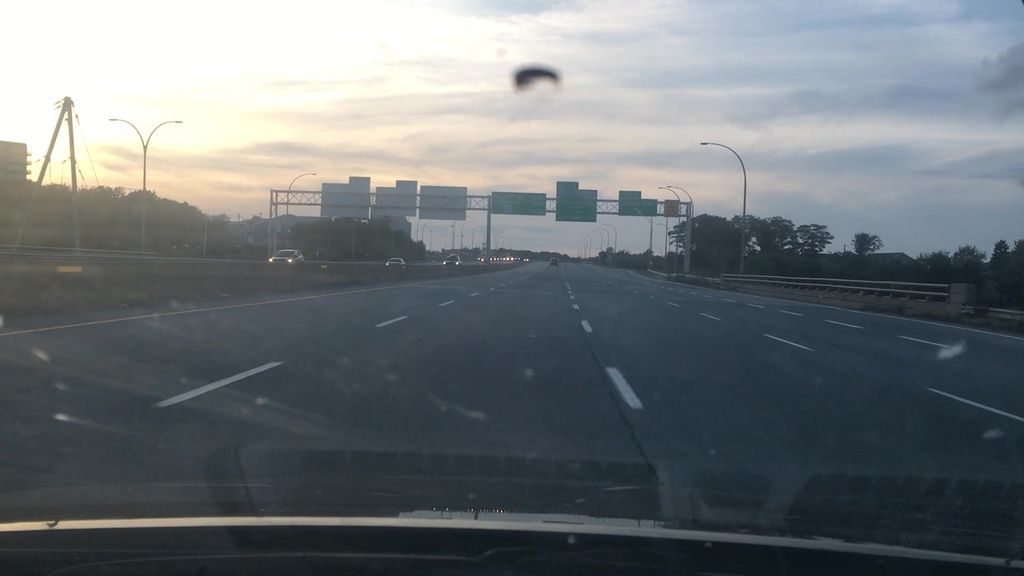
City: halifax